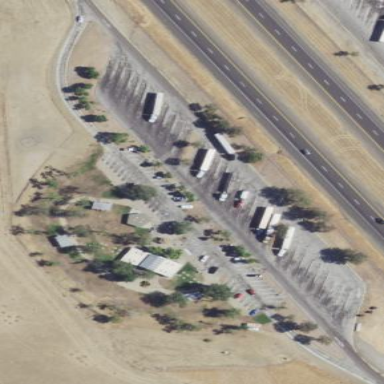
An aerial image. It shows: Rest area on the road with picnic tables.